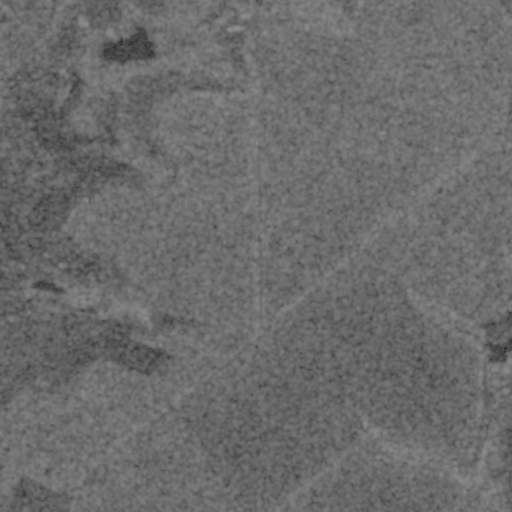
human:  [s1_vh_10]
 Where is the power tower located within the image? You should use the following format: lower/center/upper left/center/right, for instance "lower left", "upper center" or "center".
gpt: The power tower is located in the upper right of the image.
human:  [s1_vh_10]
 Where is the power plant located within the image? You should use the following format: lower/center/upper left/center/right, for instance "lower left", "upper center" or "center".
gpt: There is no power plant in the image.

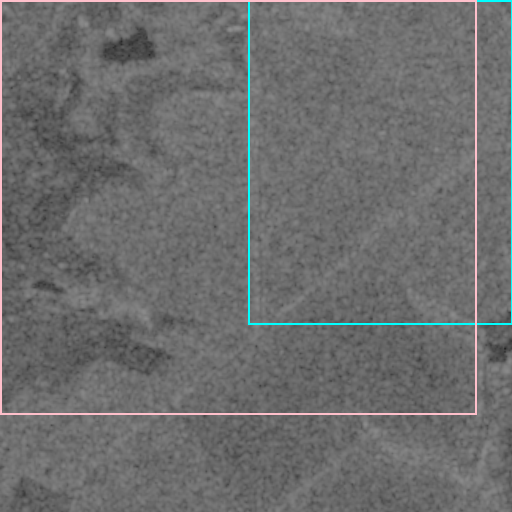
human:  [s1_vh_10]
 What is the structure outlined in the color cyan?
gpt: The structure outlined in cyan is a crop field.
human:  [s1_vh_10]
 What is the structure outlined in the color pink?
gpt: The structure outlined in pink is a landfill.
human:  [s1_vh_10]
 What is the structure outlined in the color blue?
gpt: There is no blue outline.